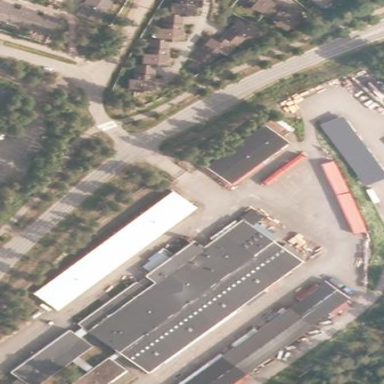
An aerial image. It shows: Commercial building.